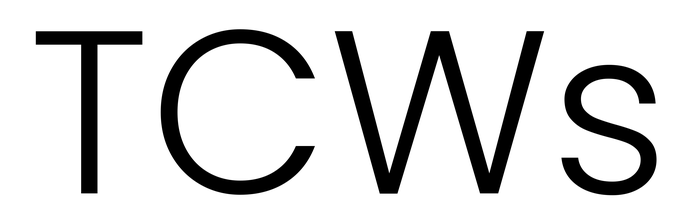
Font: Poppins-Light